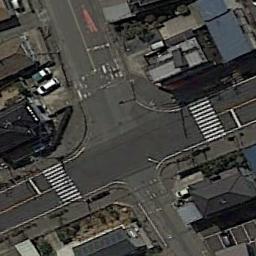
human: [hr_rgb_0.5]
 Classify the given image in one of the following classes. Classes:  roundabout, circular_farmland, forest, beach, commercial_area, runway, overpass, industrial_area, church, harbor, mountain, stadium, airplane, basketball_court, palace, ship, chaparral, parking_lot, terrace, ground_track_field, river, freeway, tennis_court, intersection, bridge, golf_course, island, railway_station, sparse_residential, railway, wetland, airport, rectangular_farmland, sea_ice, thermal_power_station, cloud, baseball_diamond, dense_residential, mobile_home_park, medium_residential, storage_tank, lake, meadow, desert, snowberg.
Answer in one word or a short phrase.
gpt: intersection